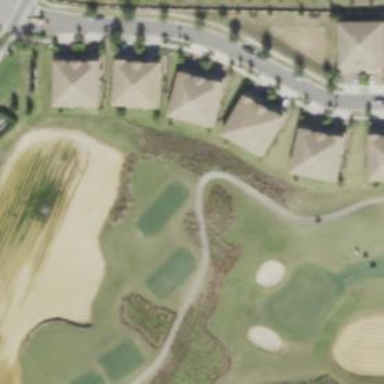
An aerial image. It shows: Rough area on grassy golf course.